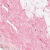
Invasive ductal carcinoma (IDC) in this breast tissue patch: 0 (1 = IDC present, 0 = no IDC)